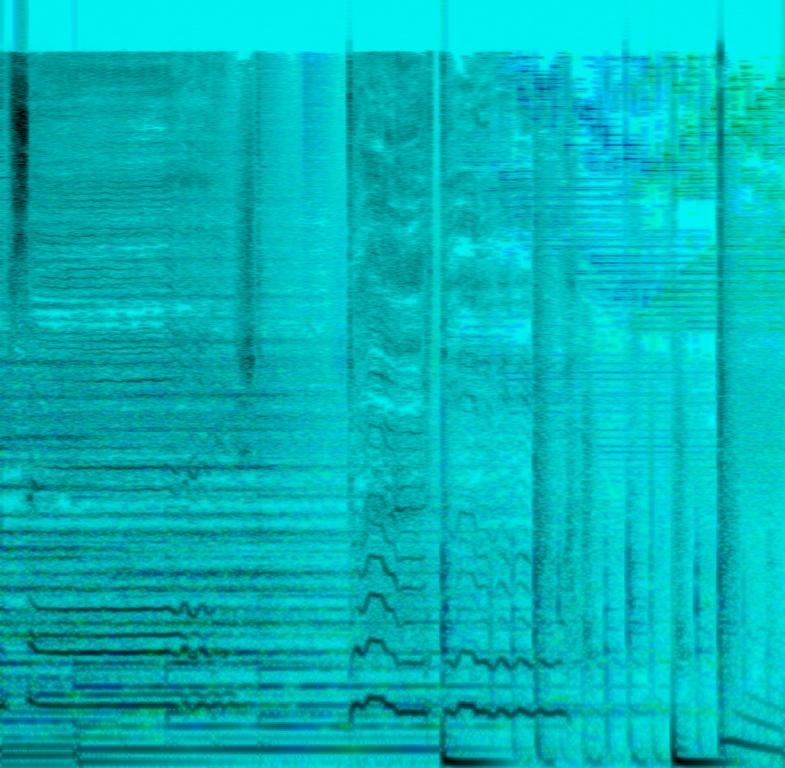
This is a Romanian pop music piece. There is a male vocalist singing with autotune. The melody is being played by a synth sound. There is a bass guitar playing a simple bass line while the rhythmic background consists of a slow tempo electronic drum beat. The atmosphere is sentimental. This piece could be used in the soundtrack of a Romanian soap opera, especially during romantic scenes.